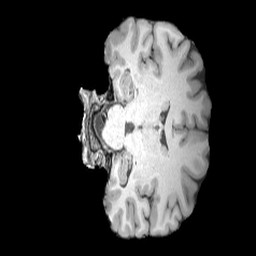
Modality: T1w
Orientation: coronal
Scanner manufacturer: siemens
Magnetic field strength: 3 T
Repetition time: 2.08 s
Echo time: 0.00464 s